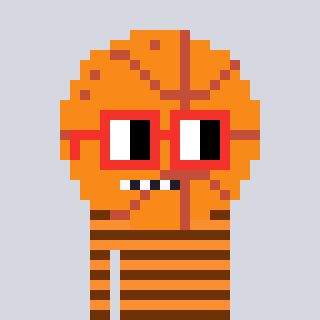
a pixel art character with square red glasses, a basketball-shaped head and a orange-colored body on a cool background